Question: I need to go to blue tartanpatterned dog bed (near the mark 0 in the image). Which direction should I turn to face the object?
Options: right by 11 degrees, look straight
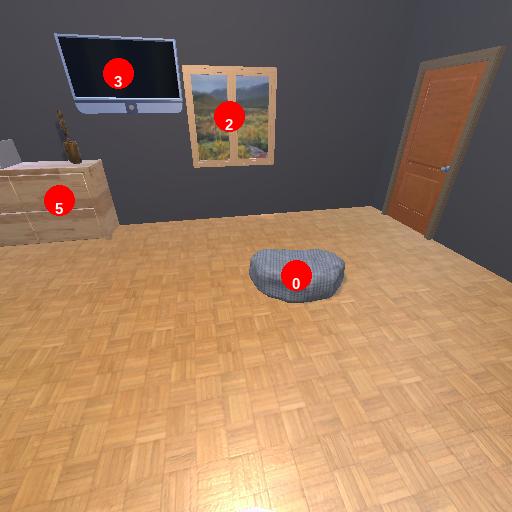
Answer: right by 11 degrees